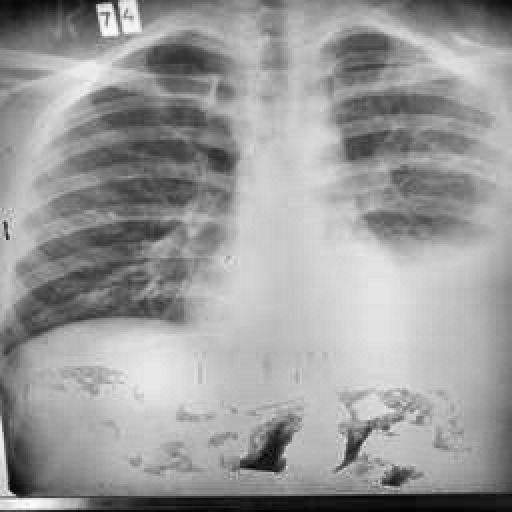
Finding: TUBERCULOSIS